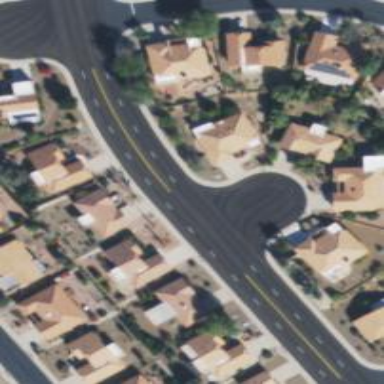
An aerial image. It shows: Asphalt road in residential area.